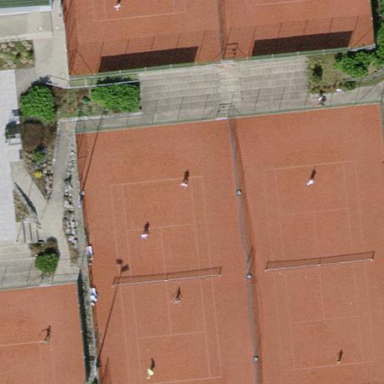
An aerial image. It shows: Tennis court on the leisure land pitch.